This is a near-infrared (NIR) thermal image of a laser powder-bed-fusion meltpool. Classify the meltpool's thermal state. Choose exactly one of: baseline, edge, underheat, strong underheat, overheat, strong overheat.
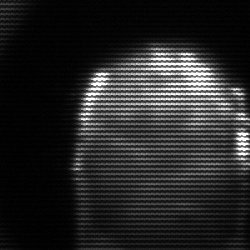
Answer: baseline